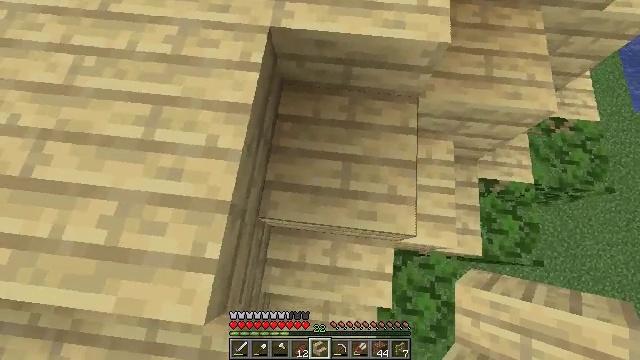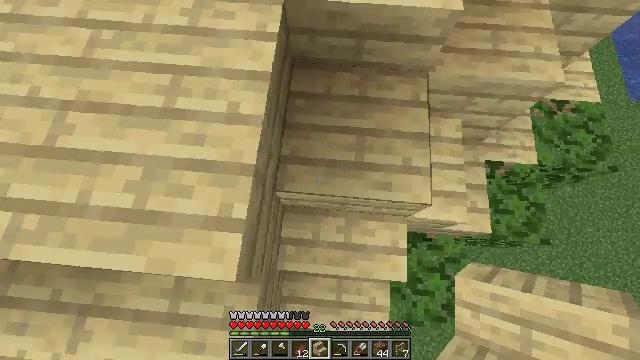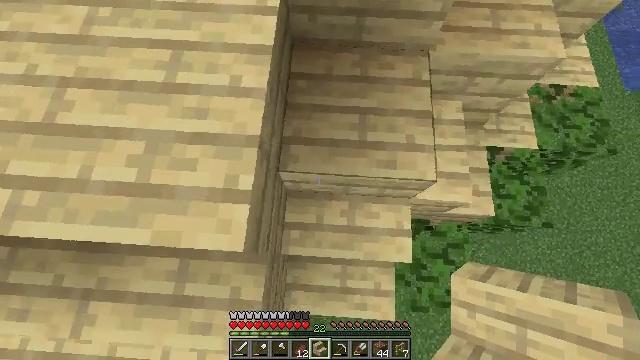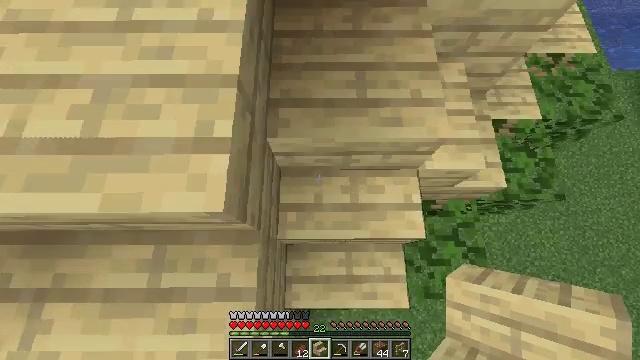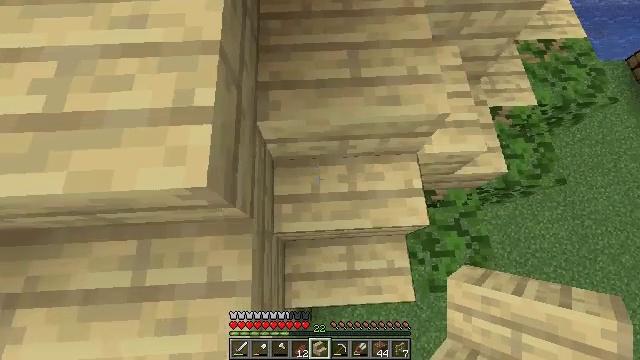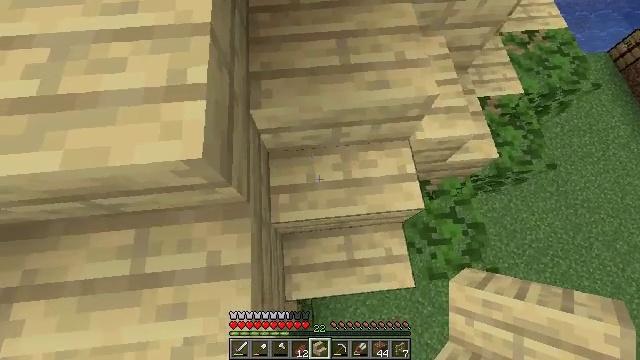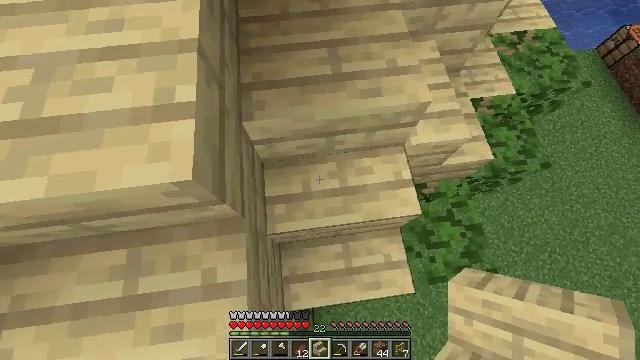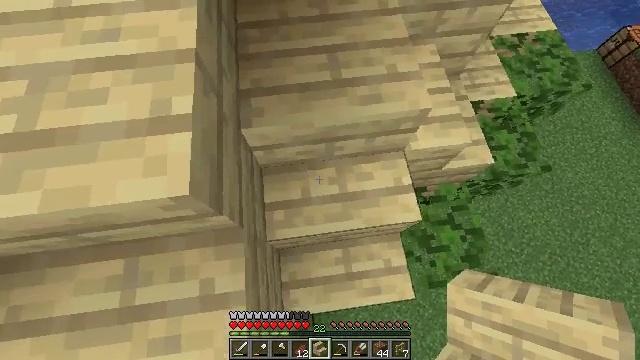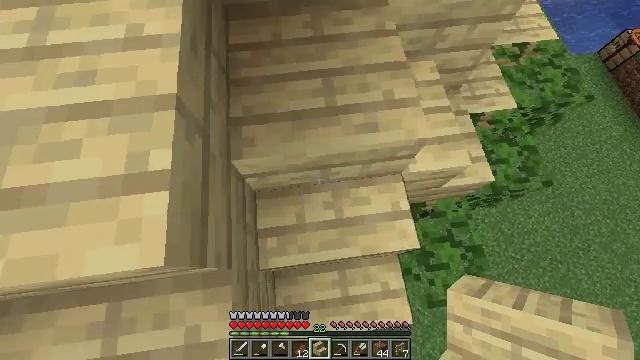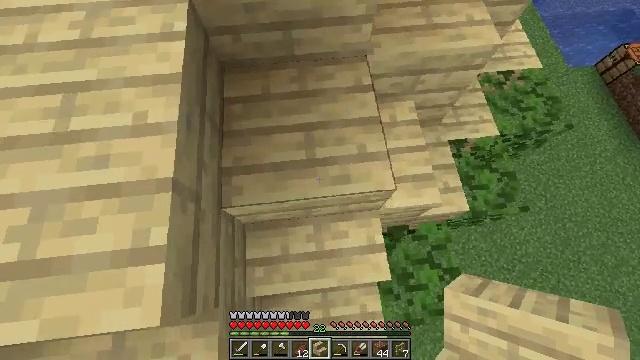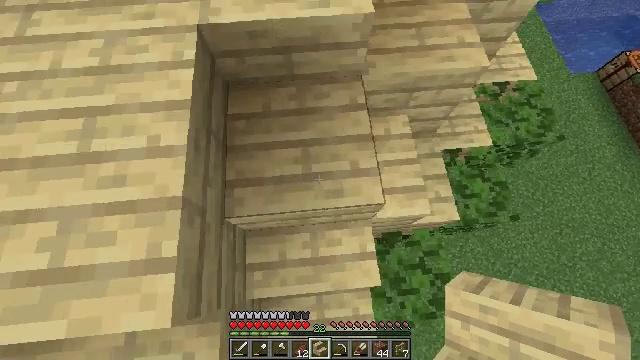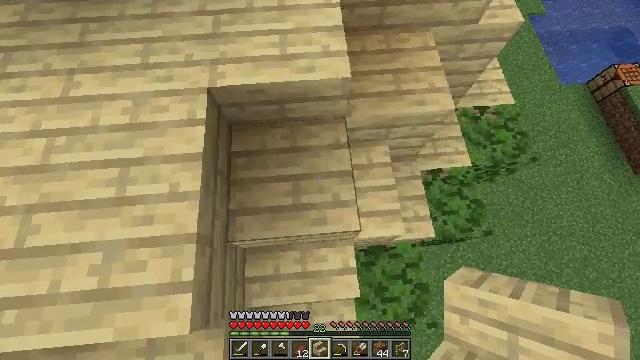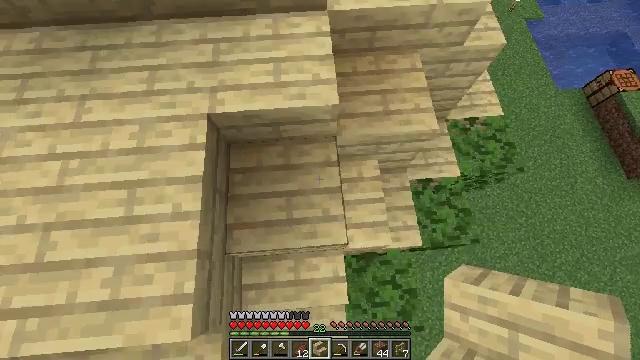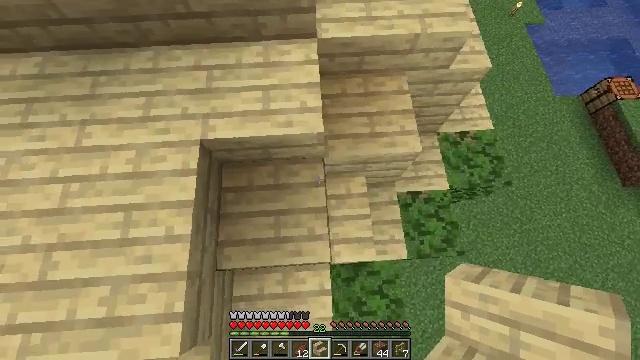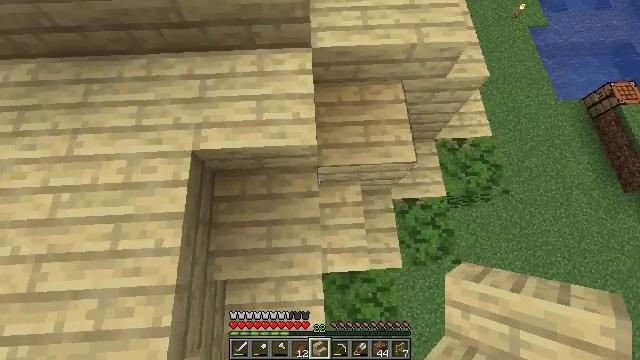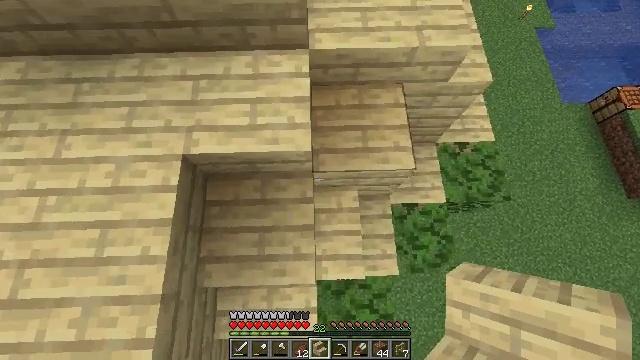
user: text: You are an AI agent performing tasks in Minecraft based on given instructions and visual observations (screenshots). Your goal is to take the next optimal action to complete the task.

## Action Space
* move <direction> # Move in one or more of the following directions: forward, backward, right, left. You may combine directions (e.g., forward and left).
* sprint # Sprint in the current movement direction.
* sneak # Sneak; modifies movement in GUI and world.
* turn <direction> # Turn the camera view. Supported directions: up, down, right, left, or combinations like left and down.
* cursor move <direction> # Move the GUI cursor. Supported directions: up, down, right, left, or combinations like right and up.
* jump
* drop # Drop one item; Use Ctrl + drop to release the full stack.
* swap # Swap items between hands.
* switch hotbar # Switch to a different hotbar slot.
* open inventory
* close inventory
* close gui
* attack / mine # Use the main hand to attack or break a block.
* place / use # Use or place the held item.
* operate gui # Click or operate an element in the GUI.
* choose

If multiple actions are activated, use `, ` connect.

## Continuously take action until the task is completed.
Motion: motion action
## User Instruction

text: Collect the birch stairs for reuse.
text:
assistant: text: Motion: move back, turn right
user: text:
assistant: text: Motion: turn right
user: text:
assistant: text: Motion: turn right and up
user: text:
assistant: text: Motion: turn right and up
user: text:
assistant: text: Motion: turn right and up
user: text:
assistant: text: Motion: move forward, turn right
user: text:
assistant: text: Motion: move forward
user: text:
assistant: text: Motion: move forward and move right
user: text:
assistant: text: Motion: move forward and move right, turn left, jump
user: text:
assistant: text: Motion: move forward and move right, turn left, jump
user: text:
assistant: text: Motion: move forward and move right, jump
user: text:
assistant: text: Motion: move forward and move right
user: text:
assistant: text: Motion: move forward
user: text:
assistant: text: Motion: move forward
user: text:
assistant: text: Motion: turn left
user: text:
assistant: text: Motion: turn left
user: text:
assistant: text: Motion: no_op
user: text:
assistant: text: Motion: no_op
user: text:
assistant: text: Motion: no_op
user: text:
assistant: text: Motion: no_op
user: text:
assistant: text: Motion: turn left
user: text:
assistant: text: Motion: no_op
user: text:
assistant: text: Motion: no_op
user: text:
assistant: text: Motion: no_op
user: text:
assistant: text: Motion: no_op
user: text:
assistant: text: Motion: no_op
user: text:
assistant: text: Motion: move right
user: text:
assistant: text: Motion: move right
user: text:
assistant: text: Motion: move right
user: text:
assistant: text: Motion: no_op